Question: I get n number urls from the web service. On selecting didSelectRowAtIndexPath, I need to display url for that particular file. Please note that every row will have different url.
I stored the url in SaveDisplay class and SaveDisplay.m class has following code
# import "SaveDisplay.h"
'''
@implementation SaveDisplay
@synthesize buttonName;
@synthesize urlForLoad;
- (id) initWithButtonName:(NSString *)_buttonName withUrlForLoad:(NSString *)_urlForLoad
{
self = [super init];
if(self)
{
self -> buttonName = _buttonName;
self -> urlForLoad = _urlForLoad;
}
return self;
}
@end
'''
Here's what Iam trying, but i need a proper way to loop it and set a url for respective file
'''
- (void)tableView:(UITableView *)tableView didSelectRowAtIndexPath:(NSIndexPath *)indexPath
{
SaveDisplay *objectForUrl = [[SaveDisplay alloc] init];
WebViewController *webController = [[WebViewController alloc] initWithNibName:@"WebViewController" bundle:Nil];
webController.urlToLoad = objectForUrl.urlForLoad;
[self.navigationController pushViewController:webController animated:YES];
}
'''

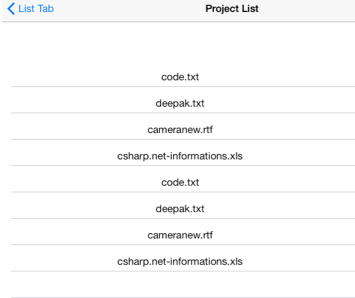
Answer: ok I solved the issue by adding this line
'''
SaveDisplay *objectForUrl = (SaveDisplay *)[tempArray objectAtIndex:indexPath.row];
'''
Where tempArray is global 'NSMutableArray'which contains the url.